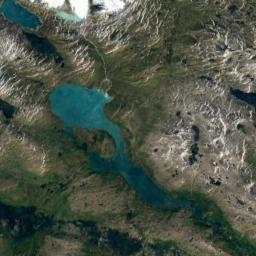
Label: lake